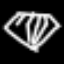
Label: diamond